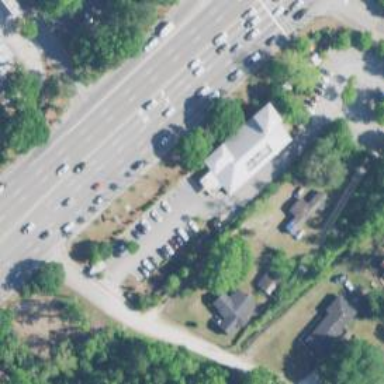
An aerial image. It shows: Healthcare clinic.